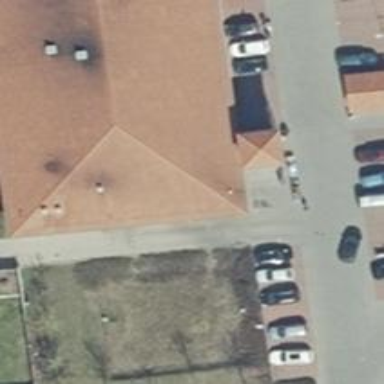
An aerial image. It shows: Bakery.